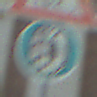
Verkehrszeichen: SchneekettenVorgeschrieben
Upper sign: SchleuderOderRutschgefahr
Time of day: Midday
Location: Outdoor (Suburban)
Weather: Clear
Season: NotSpecified
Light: Natural